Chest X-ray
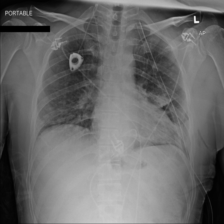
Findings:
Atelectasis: negative
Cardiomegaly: negative
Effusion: negative
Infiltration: positive
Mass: negative
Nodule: positive
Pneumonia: negative
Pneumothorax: negative
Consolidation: negative
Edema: negative
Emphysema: negative
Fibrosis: negative
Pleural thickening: negative
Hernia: negative